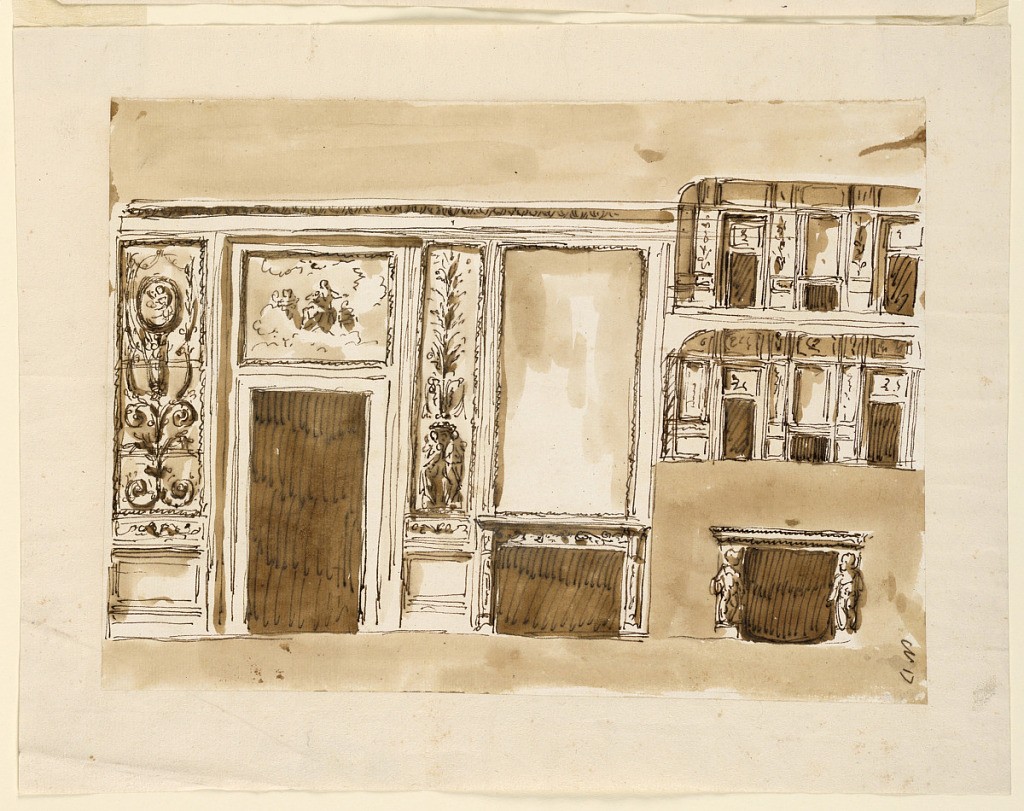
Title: Wall Elevation
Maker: Giuseppe Barberi, Italian, 1746–1809
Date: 1746–1809
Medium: Pen and brown ink, brush and brown wash on off-white laid paper, lined
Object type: Drawing
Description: Wall elevation.